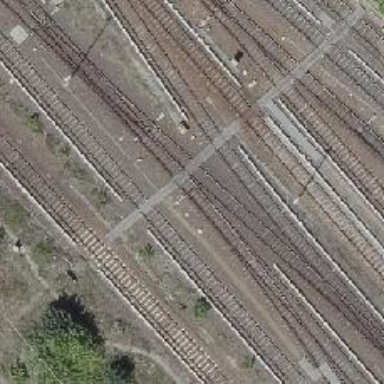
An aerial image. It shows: Railway switch with the turnout pointing to the right.